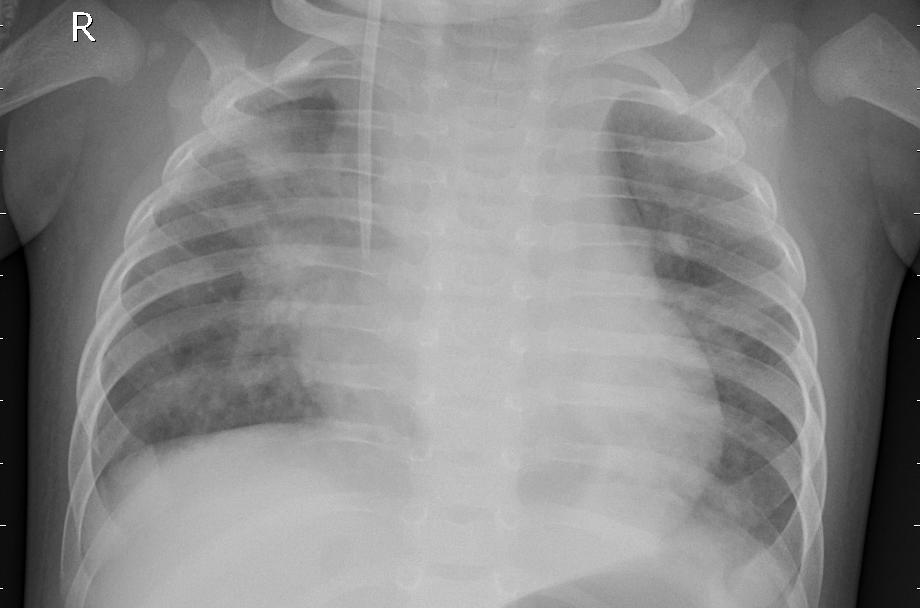
Diagnosis: PNEUMONIA